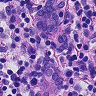
Metastatic tissue present: yes